Question: Here is my issue:

I have 2 localizations - for English and for Bulgarian. I can't load Bulgarian languages, because it's not in "Language" list, and English is loaded even though the Region Format is set to "Bulgaria".
Is there a way to open my app with my bulgarian localization files or not?
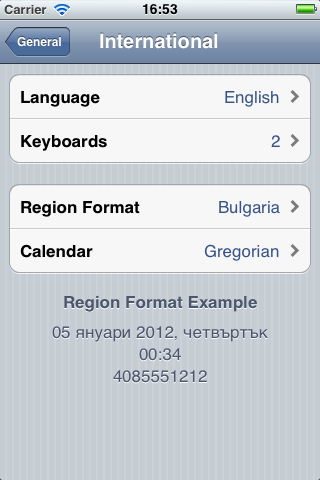
Answer: As of at least iOS 8 you can change the order of languages in under the heading .